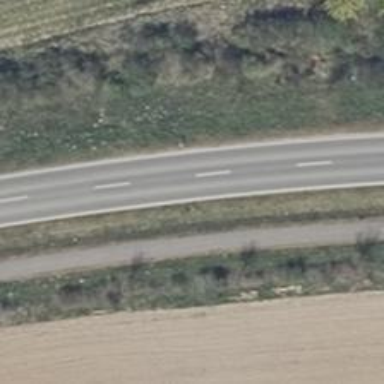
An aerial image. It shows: Asphalt cycleway.